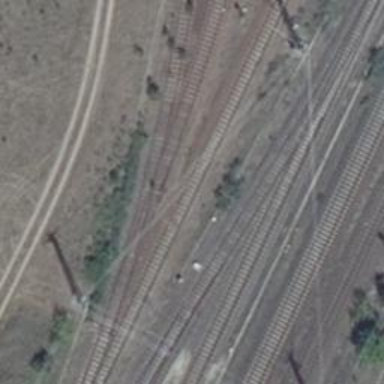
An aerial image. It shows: Abandoned railway yard.